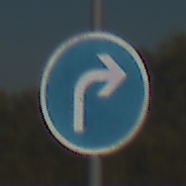
Verkehrszeichen: VorgeschriebeneFahrtrichtungRechts
Umgebung: Outdoor, RoadRail
Tageszeit: SunriseSunset
Wetter: Clear
Licht: Natural
Jahreszeit: NotSpecified
Kontrast: HighContrast